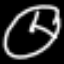
Label: clock